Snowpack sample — Buffalo Mountain, Silverthorne, Colorado, USA (1/25/25, 10:11 AM MST)
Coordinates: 39.6222, -106.1139
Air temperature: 22 °F
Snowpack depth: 110 cm
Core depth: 30 cm
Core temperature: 42.8 °F
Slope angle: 12°, slope face: 102°
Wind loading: high
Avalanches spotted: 0
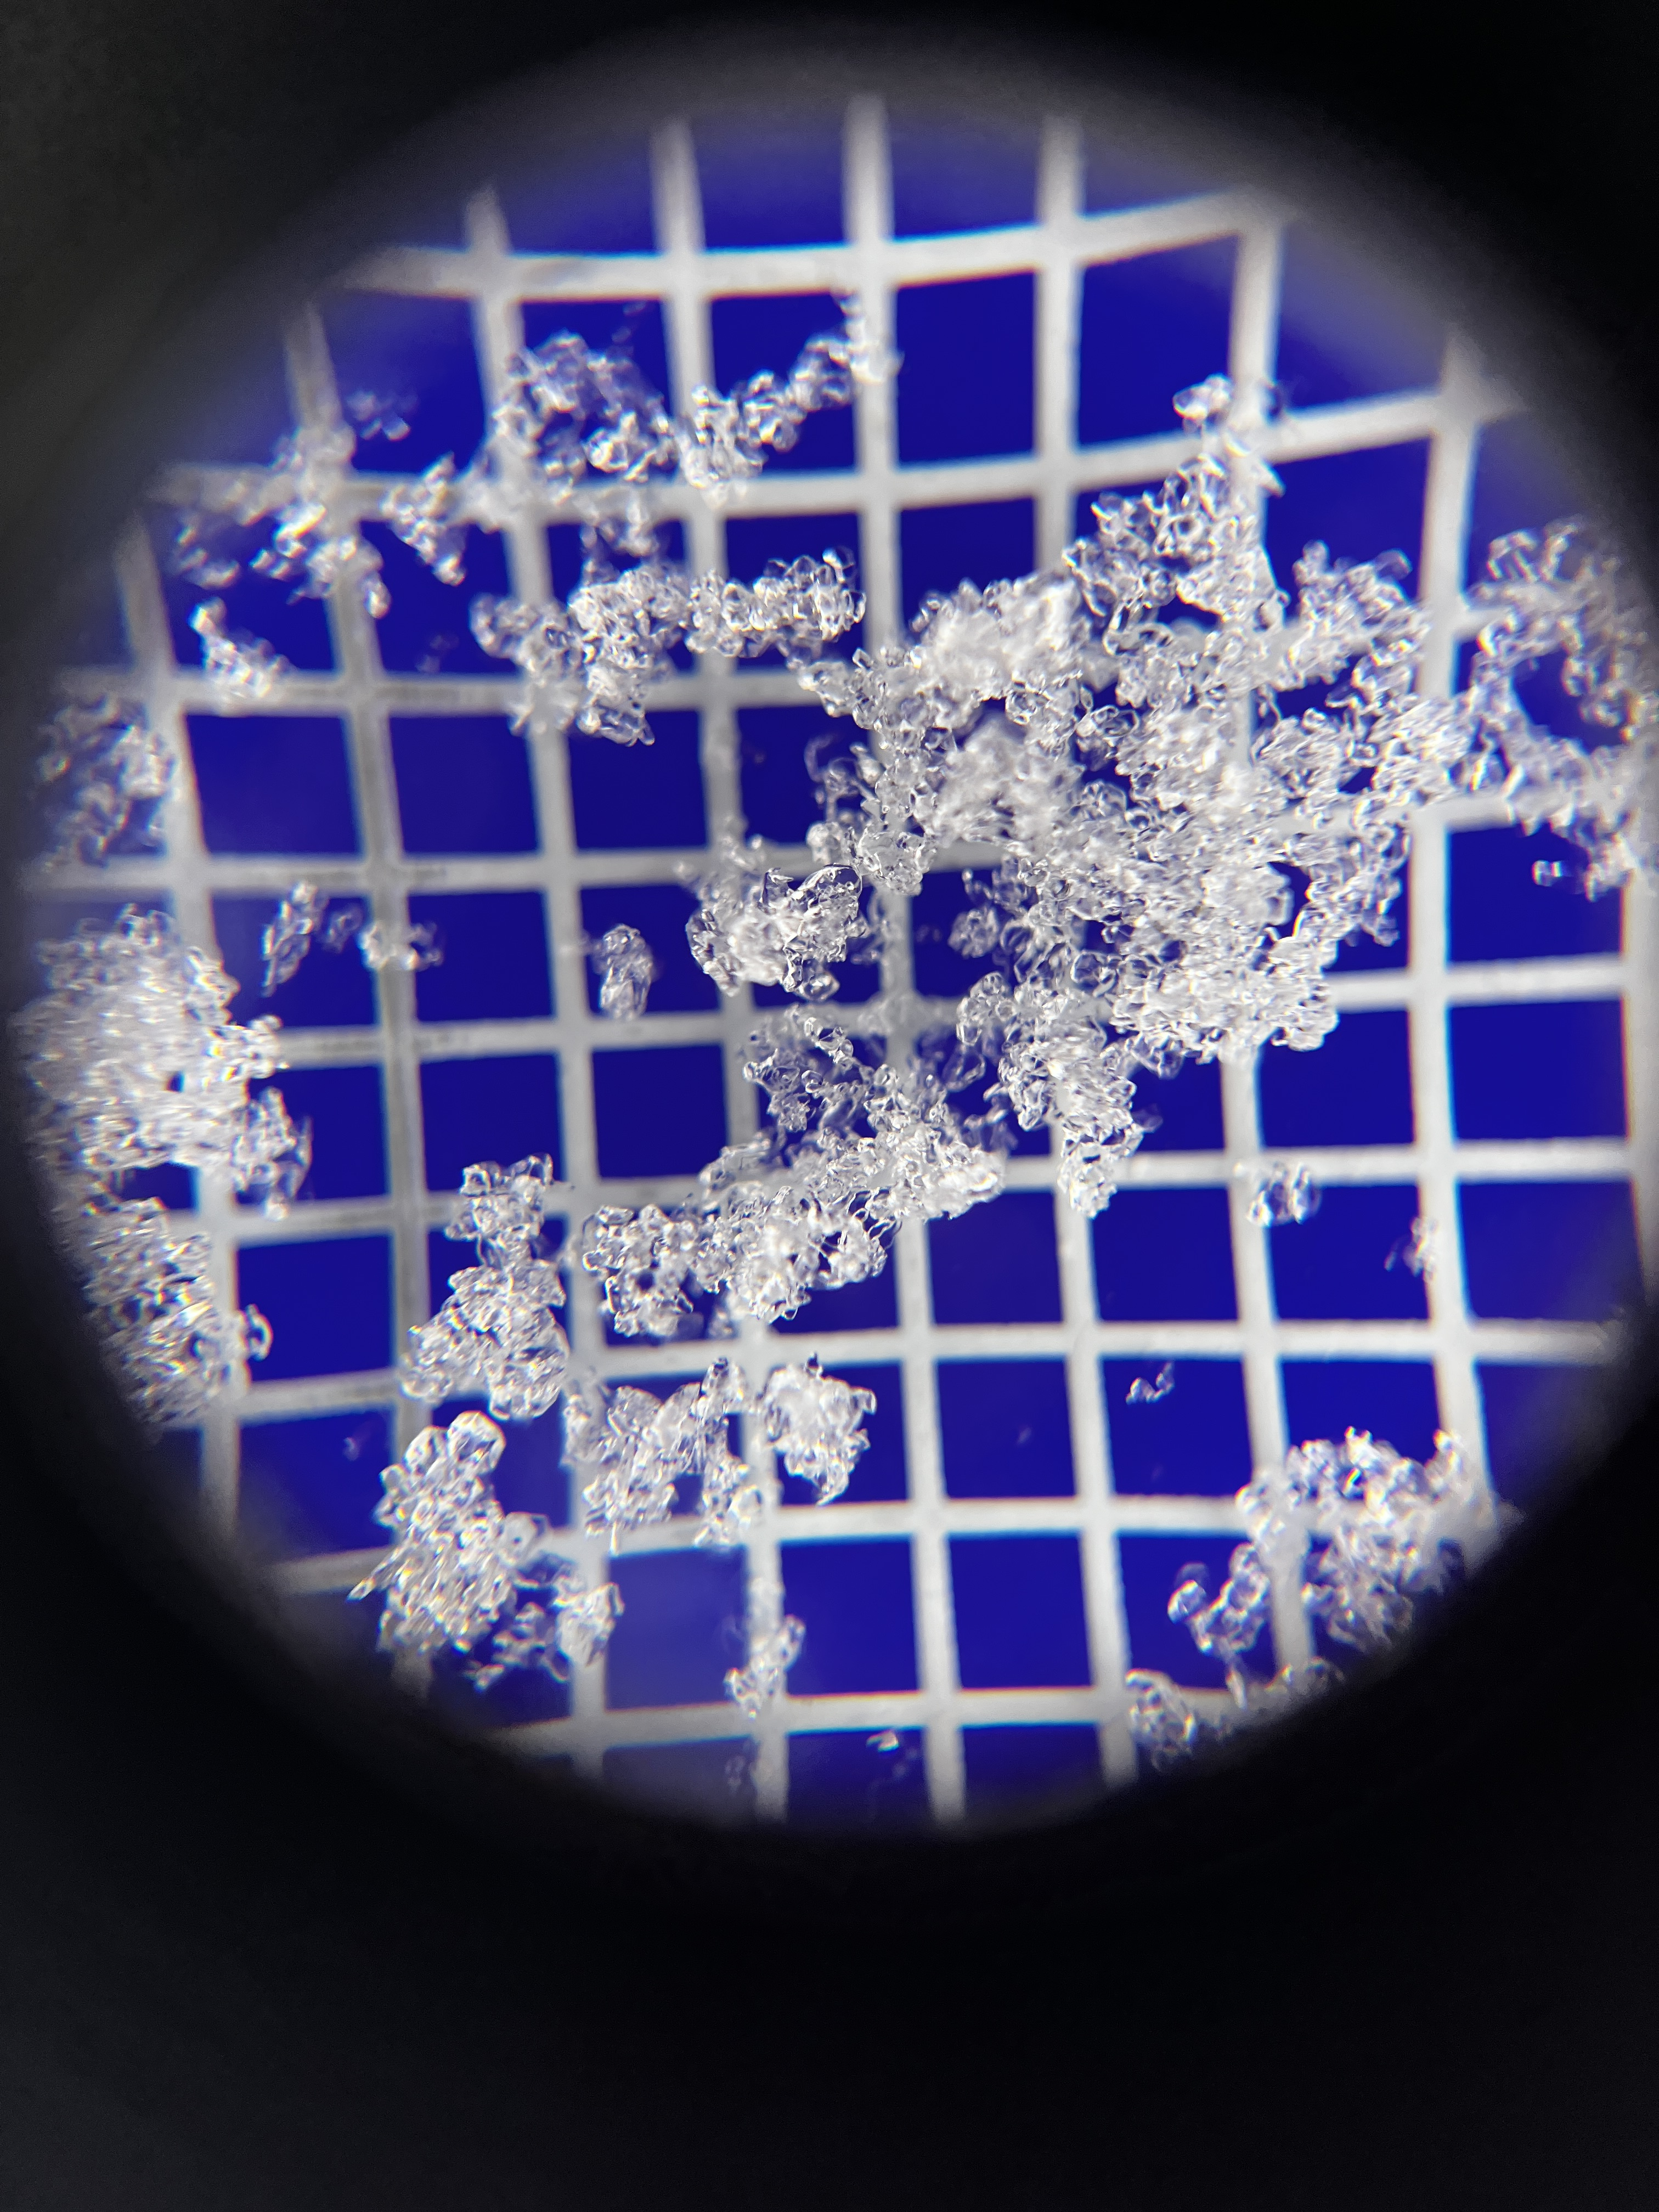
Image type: magnified_profile
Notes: No avalanches nearby, collected on the outskirts of a fire break 15 meters from the treeline, on way to Buffalo and Red Mountain